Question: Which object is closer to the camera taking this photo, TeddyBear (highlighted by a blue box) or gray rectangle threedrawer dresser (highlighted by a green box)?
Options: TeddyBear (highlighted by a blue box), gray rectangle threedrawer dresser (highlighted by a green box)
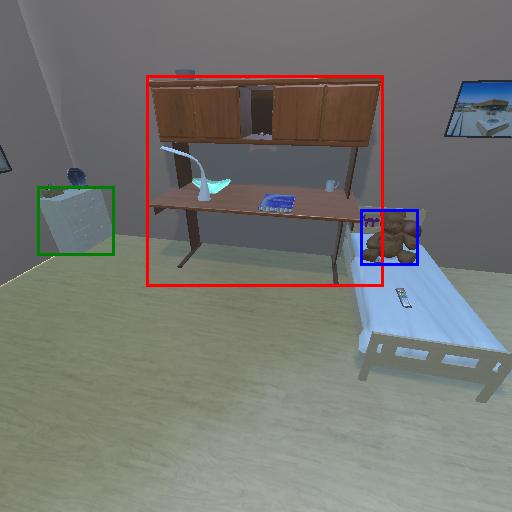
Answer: TeddyBear (highlighted by a blue box)